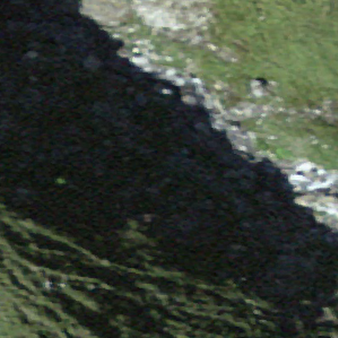
Label: other